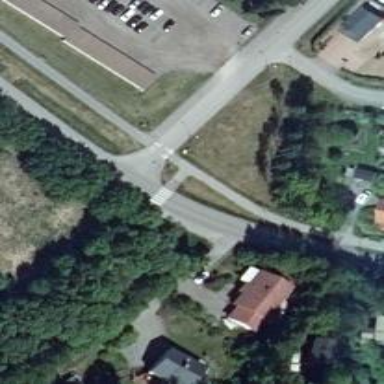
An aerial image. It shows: Uncontrolled crossing on the road.